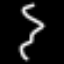
Label: squiggle